Field crop: tomato
Growth stage: 2
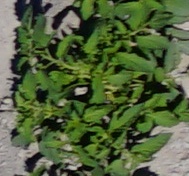
Species: tomato